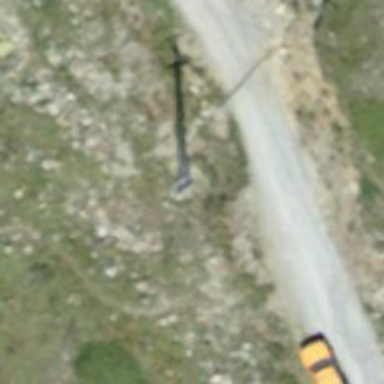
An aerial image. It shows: Power pole.